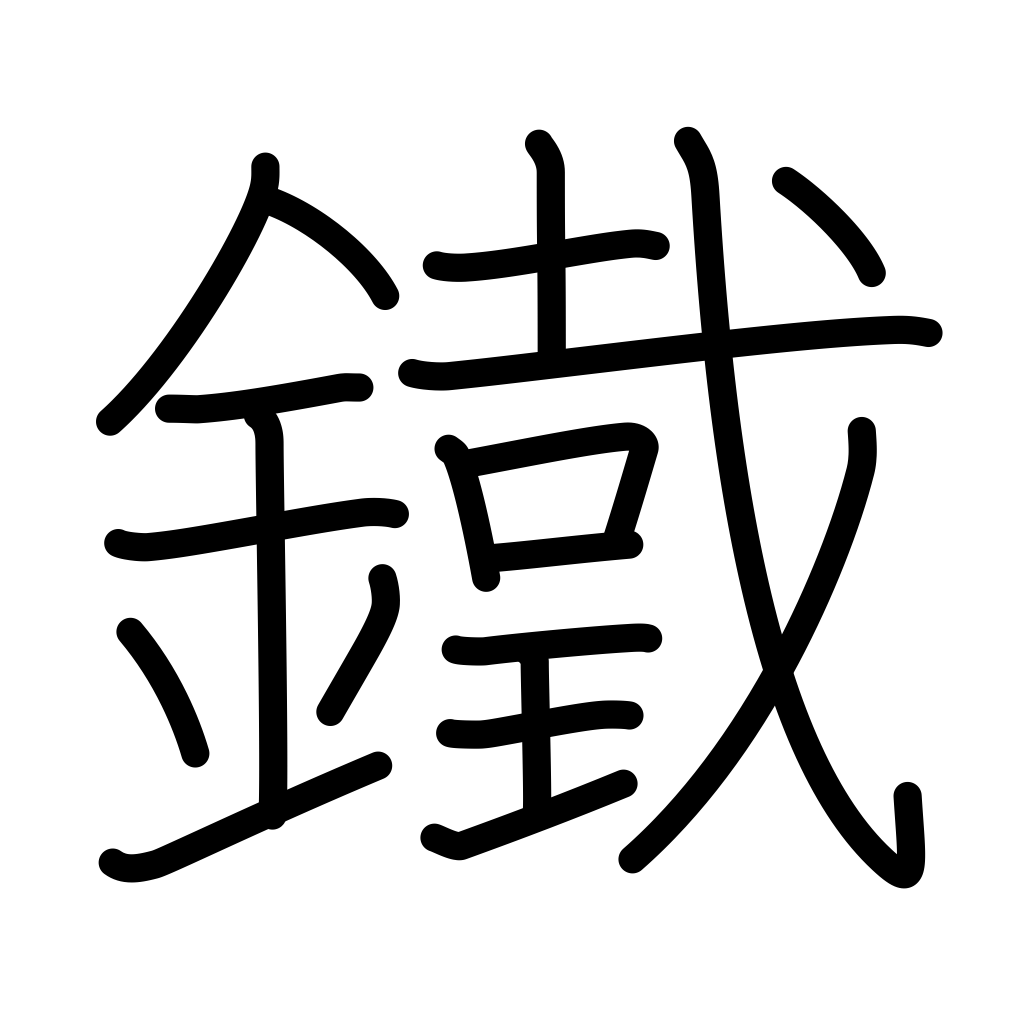
Meaning: iron